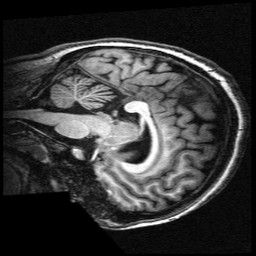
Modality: T1w
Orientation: sagittal
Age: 28
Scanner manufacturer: siemens
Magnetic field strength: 3 T
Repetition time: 2.3 s
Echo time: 0.00336 s